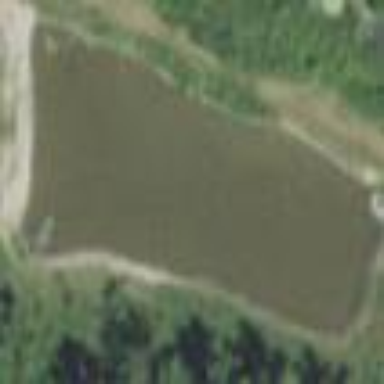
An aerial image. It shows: Pond surrounded by basin.